Question:
How to reduce the font size of the drop down list in order to fit the contents.
Thanks,
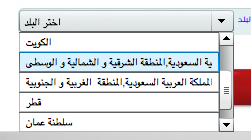
Answer: Your title says comboBox but your write-up says dropdownList so I provided examples for both:
'''
<s:DropDownList fontSize="8"/>
<s:ComboBox fontSize="8"/>
'''
Edit:
Added below based on new info:
'''
var dropdown:DropDownList = new DropDownList();
dropdown.setStyle("fontSize", "8");
'''